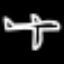
Label: airplane